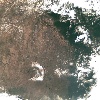
Label: land